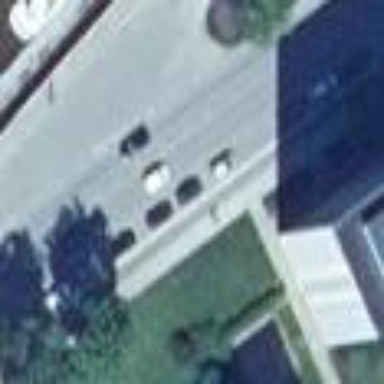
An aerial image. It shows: Parking lane with asphalt surface.